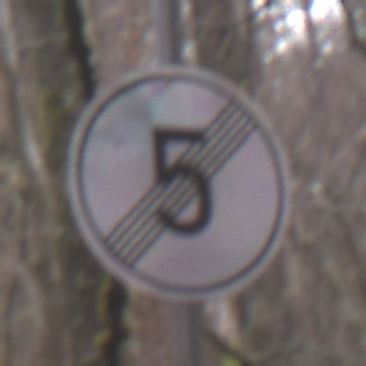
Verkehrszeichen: EndeGeschwindigkeit5
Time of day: Midday
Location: Outdoor (Nature)
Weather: Overcast
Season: Autumn
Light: Natural